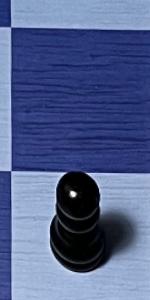
Label: Pawn_Black